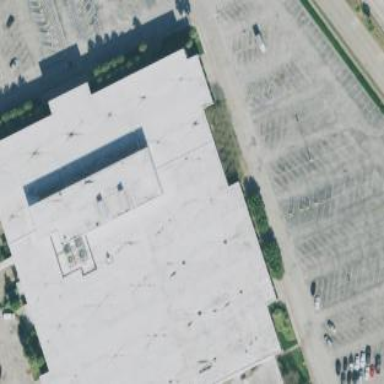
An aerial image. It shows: Department store building.